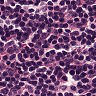
Metastatic tissue present: no